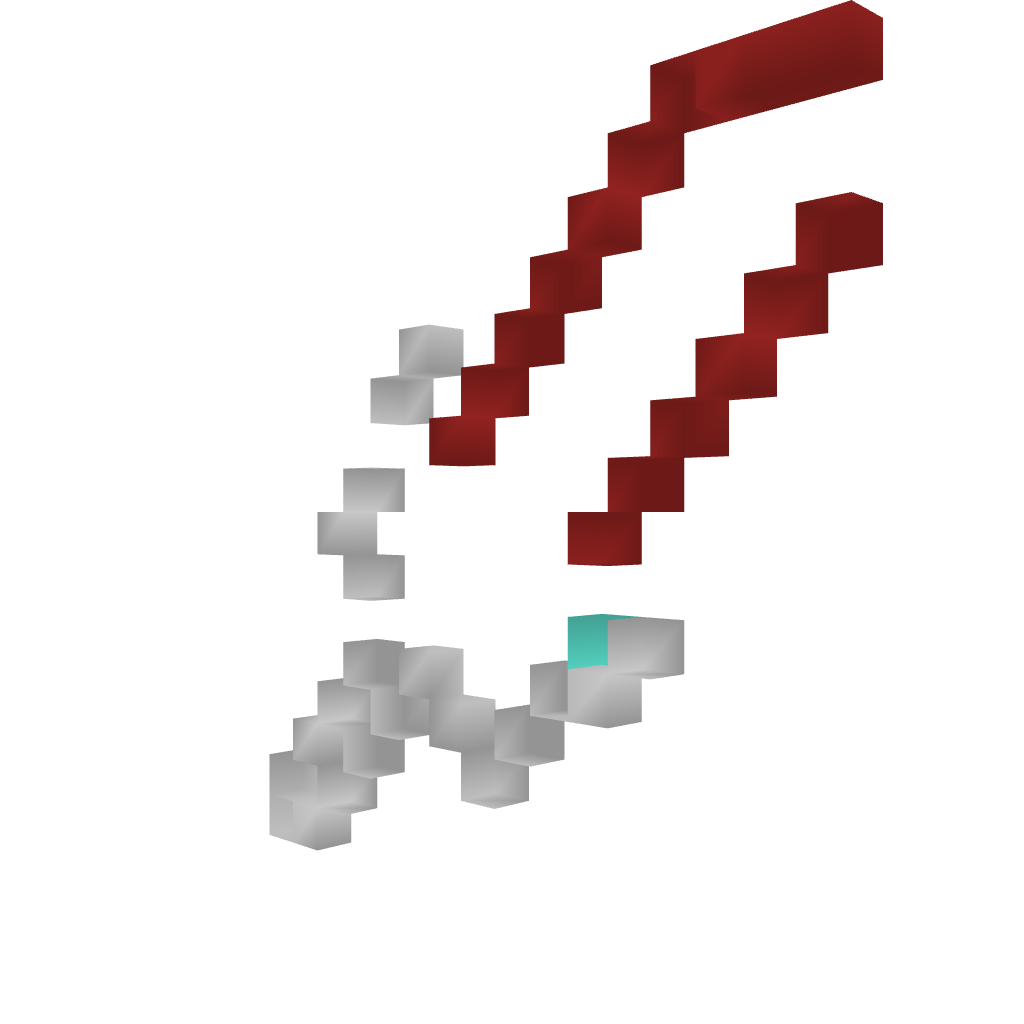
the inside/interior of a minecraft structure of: Angel Sword